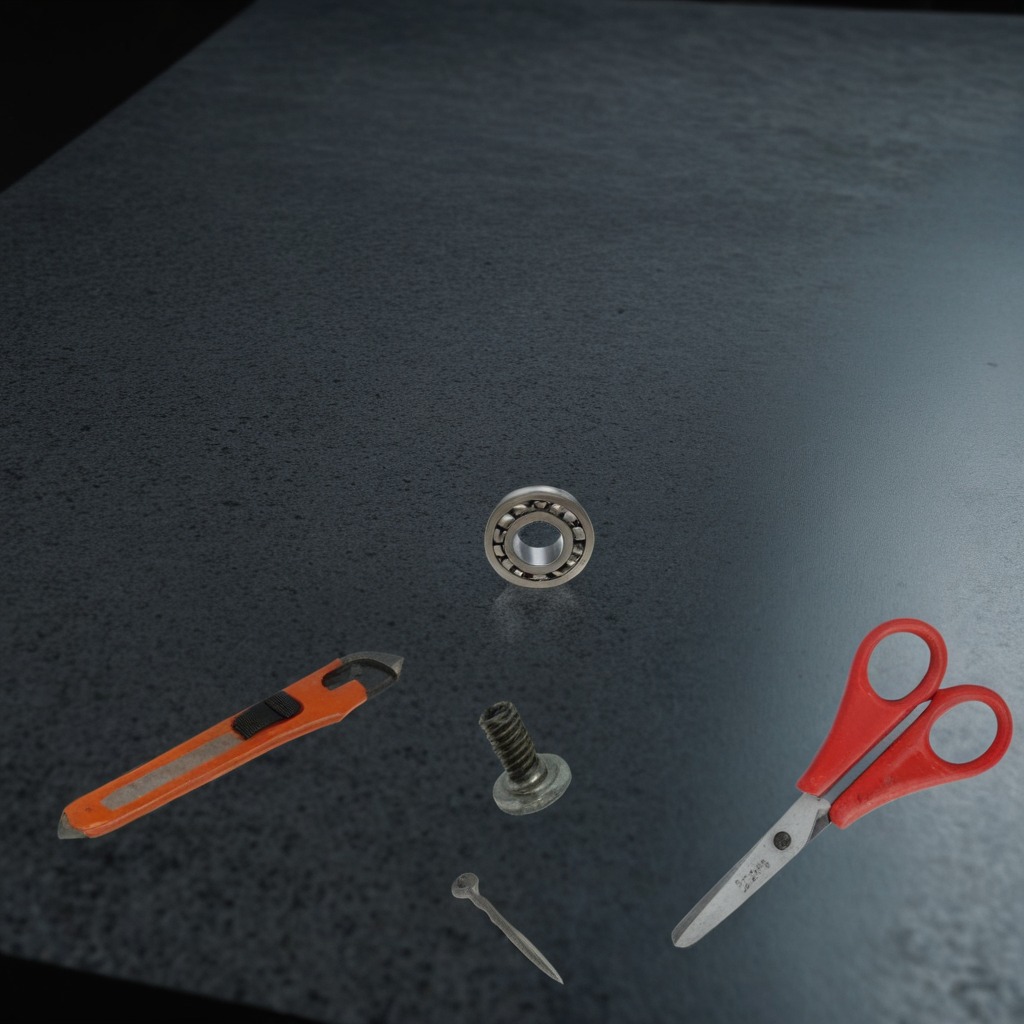
A metal ball bearing, a utility knife, a metal machine screw, an iron nail, and a pair of scissors are lying on the granite table inside a workshop at night.